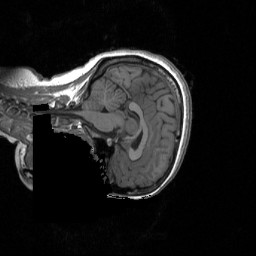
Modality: T1w
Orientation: sagittal